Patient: sex M, age 17
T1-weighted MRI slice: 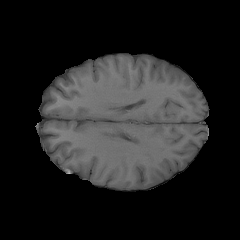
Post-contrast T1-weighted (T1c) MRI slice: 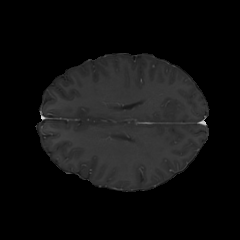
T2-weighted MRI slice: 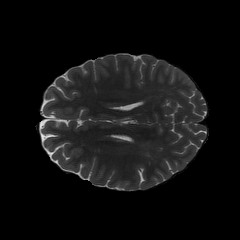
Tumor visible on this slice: no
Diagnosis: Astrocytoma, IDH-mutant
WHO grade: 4